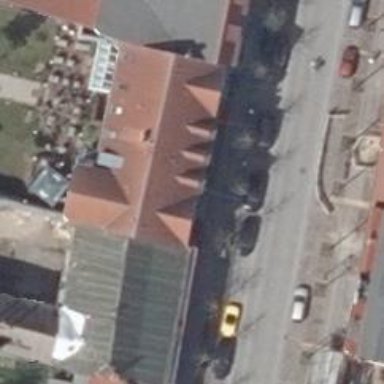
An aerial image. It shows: Restaurant.